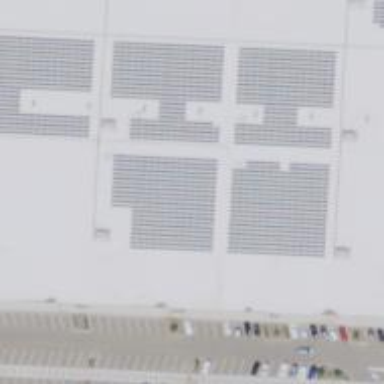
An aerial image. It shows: Solar power generator using photovoltaic panels.